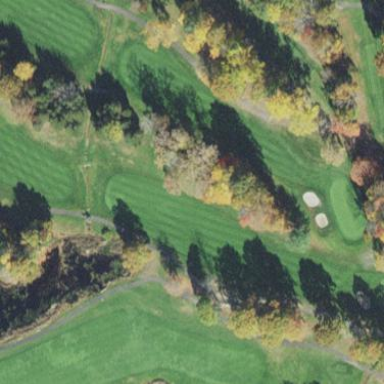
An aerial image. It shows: Golf fairway in the image.